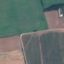
Land use / land cover: AnnualCrop